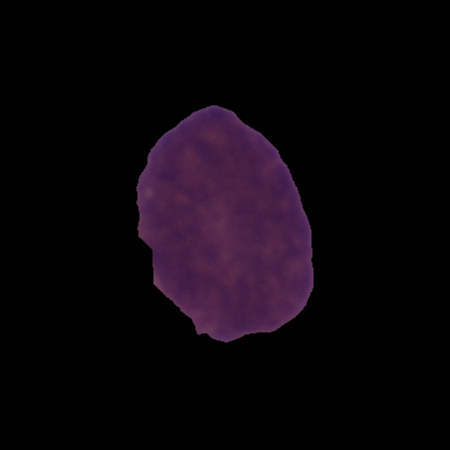
Label: healthy